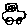
Label: car